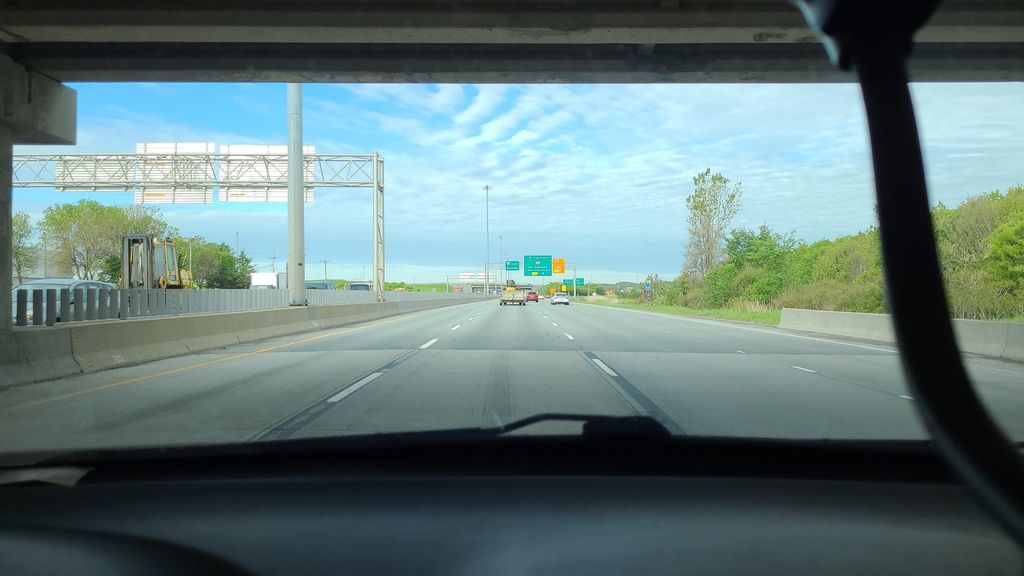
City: quebec_city